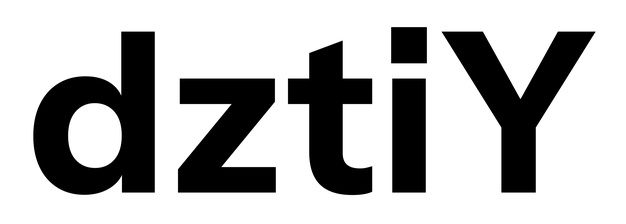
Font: InstrumentSans_Bold